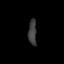
Tissue: prostate
Cell type: Fibroblasts
Senescence score: 0.7299
Nuclear area (px): 209
Mean DAPI intensity: 61.364